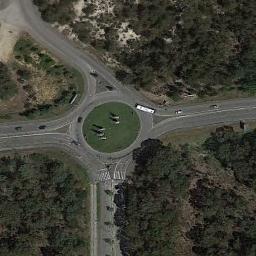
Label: roundabout